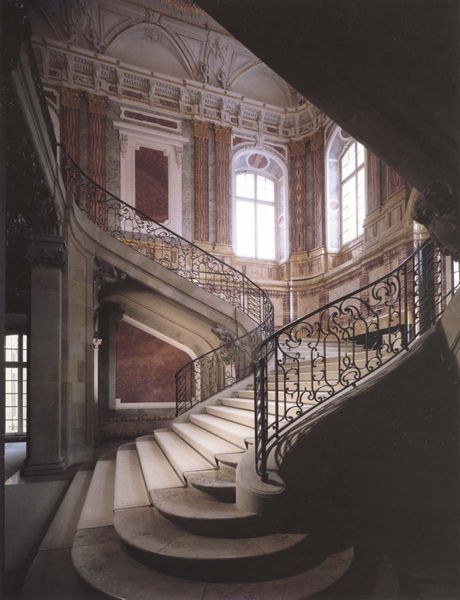
Titel: Treppenhaus des neuen Schlosses
Künstler: Leopold Retti
Standort: Stuttgart, Neues Schloss (EU - D - BW)
Schlagwörter: fenster, licht, marmor, säulen, teppich, wand, barock, stein, vorhang, rokoko, rund, treppe, verzierung, stuck, geländer, stufen, eisen, sims, öffnung, treppenhaus, halbbogen, schmiedekunst, kunstschmied, renster, kunstschmiede